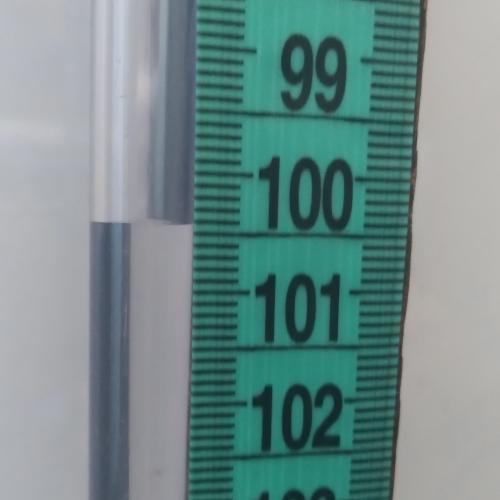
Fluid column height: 100.4 cm